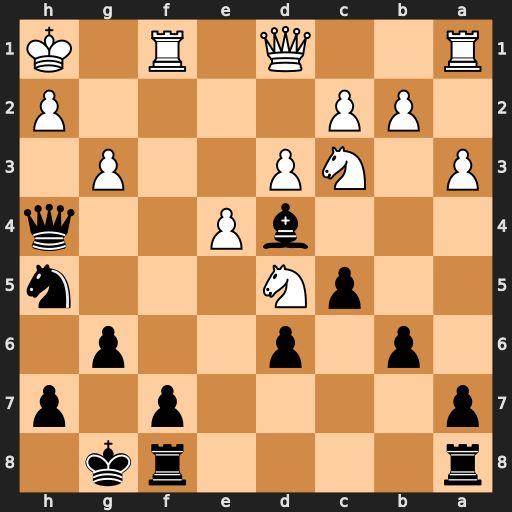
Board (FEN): r4rk1/p4p1p/1p1p2p1/2pN3n/3bP2q/P1NP2P1/1PP4P/R2Q1R1K
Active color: b
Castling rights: -
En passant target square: -
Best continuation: Nxg3+ Kg2 Nxf1